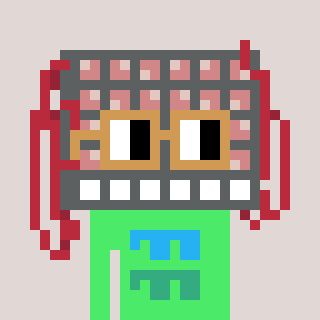
a pixel art character with square brown glasses, a turing-shaped head and a teal-colored body on a warm background